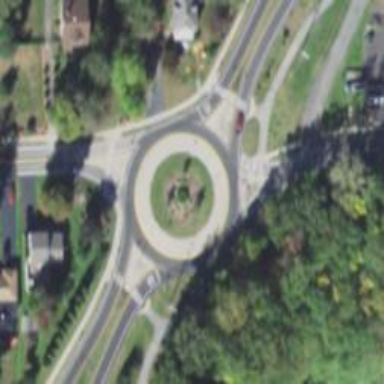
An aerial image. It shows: Roundabout at primary highway.